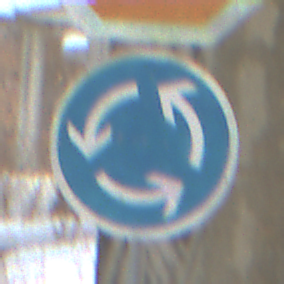
Verkehrszeichen: Kreisverkehr
Zusatzzeichen oben: Stop
Umgebung: Roofed, Suburban
Tageszeit: MorningAfternoon
Wetter: PartlyCloudy
Licht: Natural
Jahreszeit: Winter
Kontrast: LowContrast